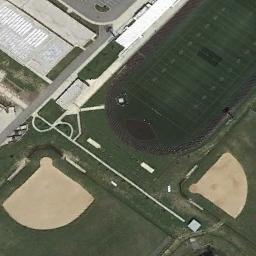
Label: baseball_diamond